Field crop: maize
Growth stage: 1
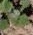
Species: chenopodium